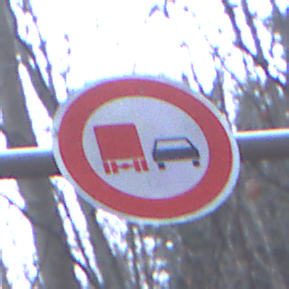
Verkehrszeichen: UeberholverbotKraftfahrzeuge
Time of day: MorningAfternoon
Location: Outdoor (Nature)
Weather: Overcast
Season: Winter
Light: Natural